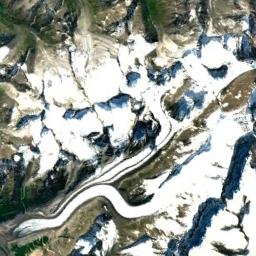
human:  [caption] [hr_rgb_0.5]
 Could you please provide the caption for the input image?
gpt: The snow berg is consist of green plants,Bare land and white snow .

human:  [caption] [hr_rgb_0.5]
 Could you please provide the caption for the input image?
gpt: There is snow on the part of the snowberg .

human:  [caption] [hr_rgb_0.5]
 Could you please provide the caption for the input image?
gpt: The snowberg is partly covered with snow and ice and some U-shaped valleys are in the snowberg .

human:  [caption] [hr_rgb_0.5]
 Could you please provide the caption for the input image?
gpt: White, Brown, And green transitions from the peaks to the bottom of the peaks in the Snow Mountain Range .

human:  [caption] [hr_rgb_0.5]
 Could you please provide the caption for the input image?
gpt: There are much snow and some bare land on the snowberg .